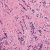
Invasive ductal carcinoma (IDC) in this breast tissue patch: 1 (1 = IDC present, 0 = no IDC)